Question: first of all I hope you have me some patience since I'm new on these kind of projects and I also hope not to be asking dumb questions. That being said, my main objective is to create a UI for a raspberry pi 3 which will sense voltage, current, etc from a battery and from a solar panel.
Since I'm working on a raspberry and have some knowledge on Python3, I decided to use QTCreator which as I understand can be translated into python3 through pyqt (<URL>. I installed it on my raspberry pi and made the following UI:
after having a basic UI, I converted the .ui file into .py with the pyuic5 command and I'm able to open the UI with "python3 main.py" and everything seems right:
how the UI looks after opening the main.py file

Now, I want to have a several plots (like voltage against time, etc) on the UI. I'm using the following for testing:
'''
import sys
import pyqtgraph as pg
from pyqtgraph.Qt import QtCore, QtGui
import numpy as np
pg.setConfigOption('background', 'w')
pg.setConfigOption('foreground', 'k')
win = pg.GraphicsWindow()
win.setWindowTitle('pyqtgraph example: Scrolling Plots')
p1 = win.addPlot(labels = {'left':'Voltage', 'bottom':'Time'})
data1 = np.random.normal(size=10)
data2 = np.random.normal(size=10)
curve1 = p1.plot(data1, pen=(3,3))
curve2 = p1.plot(data2, pen=(2,3))
ptr1 = 0
def update1():
global data1, curve1, data2, ptr1
data1[:-1] = data1[1:] # shift data in the array one sample left
# (see also: np.roll)
data1[-1] = np.random.normal()
ptr1 += 1
curve1.setData(data1)
curve1.setPos(ptr1,0)
data2[:-1] = data2[1:] # shift data in the array one sample left
# (see also: np.roll)
data2[-1] = np.random.normal()
curve2.setData(data2)
curve2.setPos(ptr1,0)
def update():
update1()
timer = pg.QtCore.QTimer()
timer.timeout.connect(update)
timer.start(2000) # number of seconds (every 1000) for next update
if __name__ == '__main__':
QtGui.QApplication.instance().exec_()
'''
Is it possible to embbed that plot into my main.py file? If I understood correctly, I'm supposed to use the promoting widget functionality on QTCreator. Thanks in advance guys!
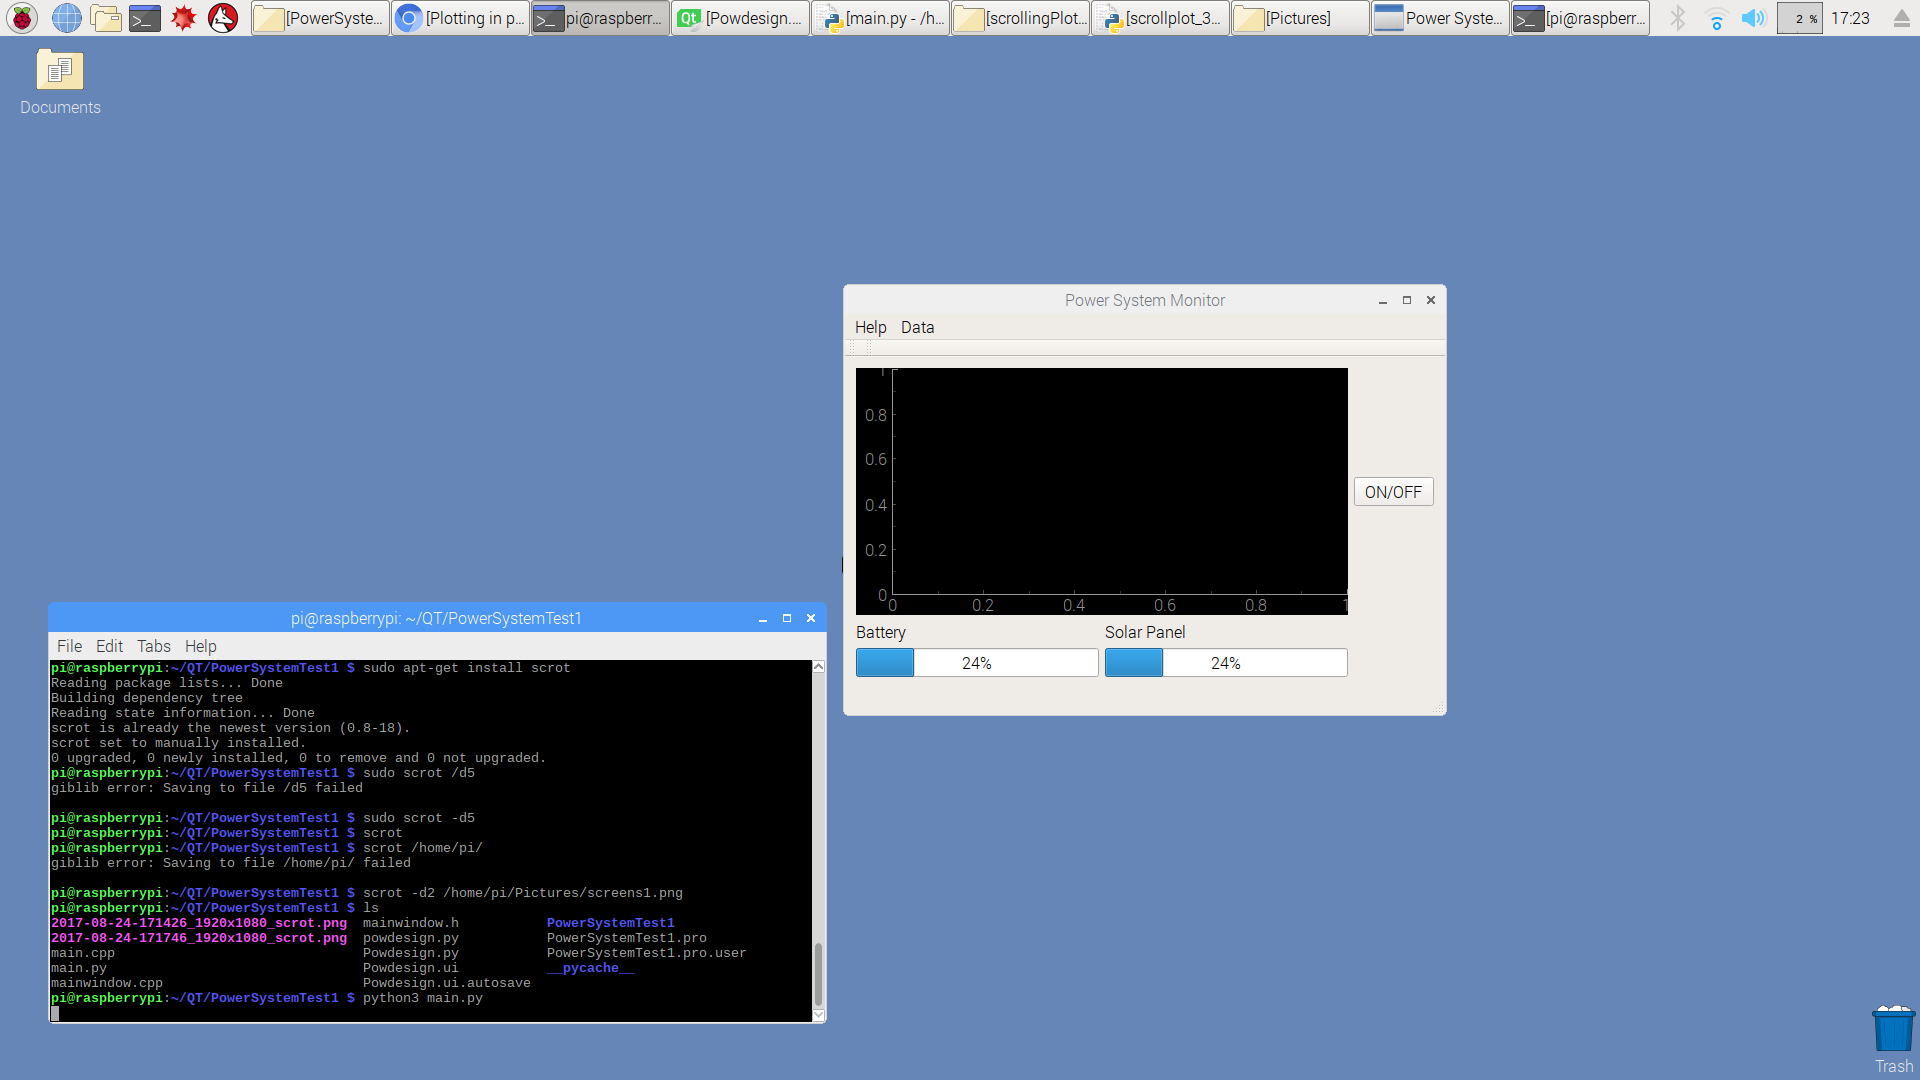
Answer: What is promoted through Qt Designer is a Widget, ie a class, so it can not be directly promoted, what we must do is place it inside a class as shown below:
'''
class CustomWidget(pg.GraphicsWindow):
pg.setConfigOption('background', 'w')
pg.setConfigOption('foreground', 'k')
ptr1 = 0
def __init__(self, parent=None, **kargs):
pg.GraphicsWindow.__init__(self, **kargs)
self.setParent(parent)
self.setWindowTitle('pyqtgraph example: Scrolling Plots')
p1 = self.addPlot(labels = {'left':'Voltage', 'bottom':'Time'})
self.data1 = np.random.normal(size=10)
self.data2 = np.random.normal(size=10)
self.curve1 = p1.plot(self.data1, pen=(3,3))
self.curve2 = p1.plot(self.data2, pen=(2,3))
timer = pg.QtCore.QTimer(self)
timer.timeout.connect(self.update)
timer.start(2000) # number of seconds (every 1000) for next update
def update(self):
self.data1[:-1] = self.data1[1:] # shift data in the array one sample left
# (see also: np.roll)
self.data1[-1] = np.random.normal()
self.ptr1 += 1
self.curve1.setData(self.data1)
self.curve1.setPos(self.ptr1, 0)
self.data2[:-1] = self.data2[1:] # shift data in the array one sample left
# (see also: np.roll)
self.data2[-1] = np.random.normal()
self.curve2.setData(self.data2)
self.curve2.setPos(self.ptr1,0)
if __name__ == '__main__':
w = CustomWidget()
w.show()
QtGui.QApplication.instance().exec_()
'''
Before proceeding I will assume that the files have the following structure:
'''
.
+-- main.py
+-- Plotter.py
'''
1. The first thing to do is choose the widget:
<URL>
1. Then we right click on this and choose the option to promote to..:
<URL>
1. In the dialog box we place CustomWidget in Promoted Class Name and Plotter.h in Header File, then press the Add and Promote button.
<URL>
1. Then we convert our .ui file to .py
<URL>